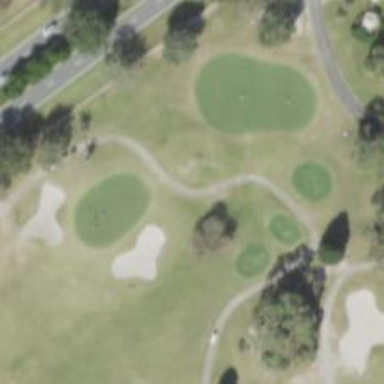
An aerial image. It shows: Golf cartpath that is also road path.